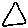
Label: triangle